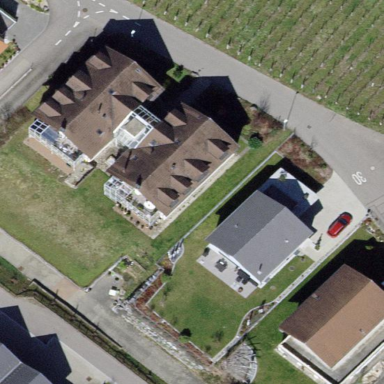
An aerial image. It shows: Gabled roof house.